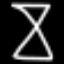
Label: hourglass